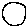
Label: circle